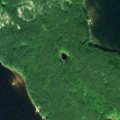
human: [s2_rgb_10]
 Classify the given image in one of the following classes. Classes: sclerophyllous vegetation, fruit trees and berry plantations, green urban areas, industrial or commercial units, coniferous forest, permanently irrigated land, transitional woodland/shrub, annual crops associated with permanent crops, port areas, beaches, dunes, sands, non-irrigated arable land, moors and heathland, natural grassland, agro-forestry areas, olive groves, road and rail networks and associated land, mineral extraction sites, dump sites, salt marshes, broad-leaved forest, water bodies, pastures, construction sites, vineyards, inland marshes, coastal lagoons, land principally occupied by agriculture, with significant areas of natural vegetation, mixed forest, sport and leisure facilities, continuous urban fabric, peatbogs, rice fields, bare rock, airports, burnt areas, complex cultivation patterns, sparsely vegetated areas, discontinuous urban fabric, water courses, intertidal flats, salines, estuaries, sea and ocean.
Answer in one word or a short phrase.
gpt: coniferous forest, sea and ocean